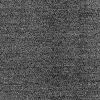
Atmospheric dust classification: dusty